Question: What is the measurement shown in the image?
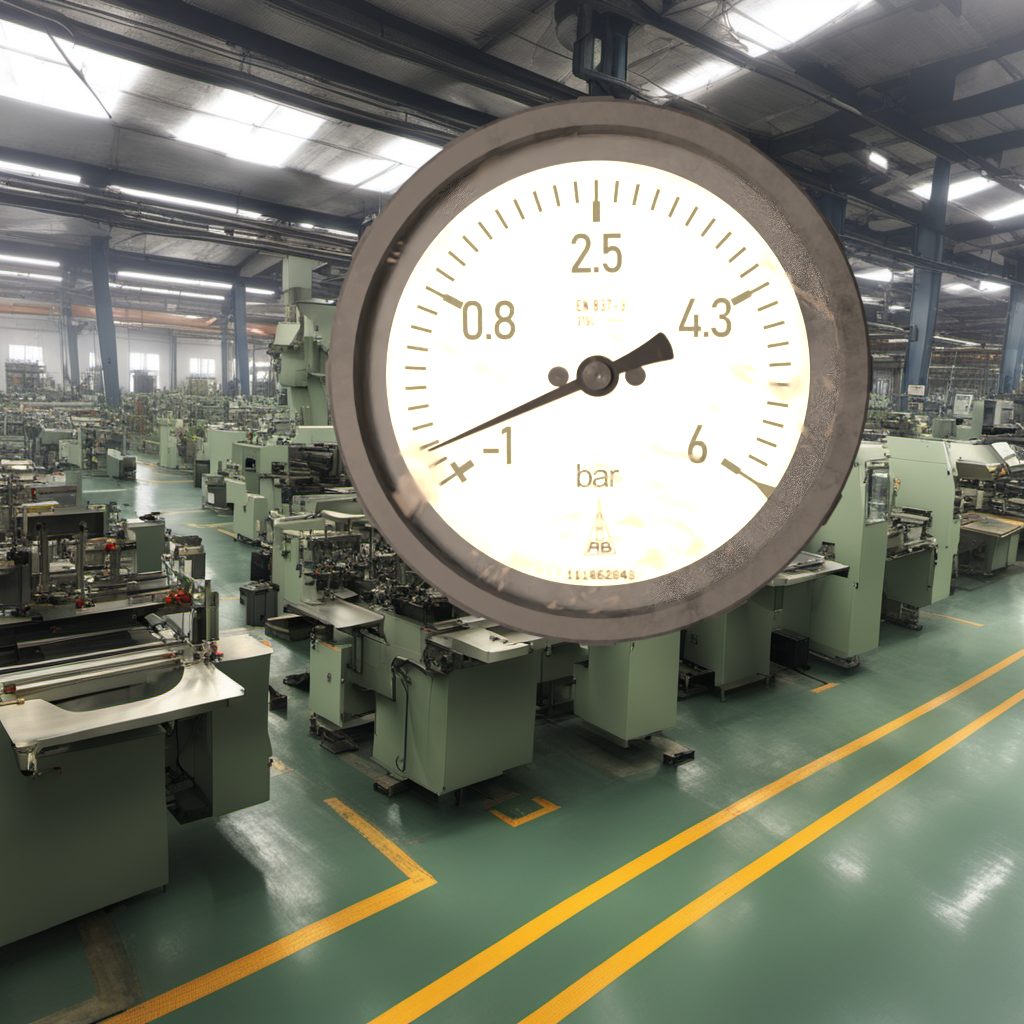
Answer: The result is -0.69
Question: What is the reading range of this measurement?
Answer: The range is from -1 to 6
Question: What is the minimum and maximum value range of this measurement?
Answer: The minimum value is -1 and the maximum value is 6